Interaction volume radius: 10 \u00c5
Interaction volume height: 10 \u00c5
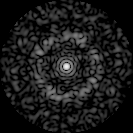
Disorder parameter: 0.8393